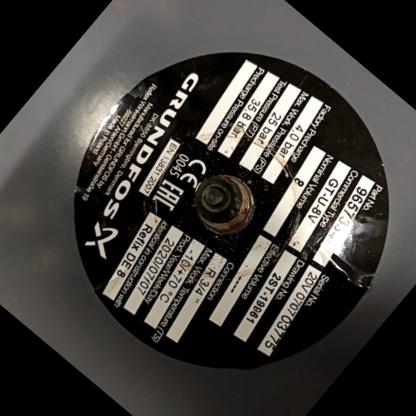
Klasa: tabliczka-znamionowa